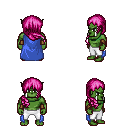
a pixel art fantasy rpg character, male body template, orc, green skin, blue cape, white pants, pink right-swept hairstyle, cloth bracers, four views (front, back, left, right), 2x2 character sprite sheet, small pixel art, hard edges, no anti-aliasing